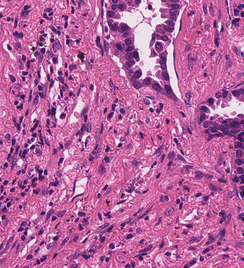
Tumor epithelial tissue: yes
Tumor-associated stroma tissue: yes
Normal tissue: no